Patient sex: F
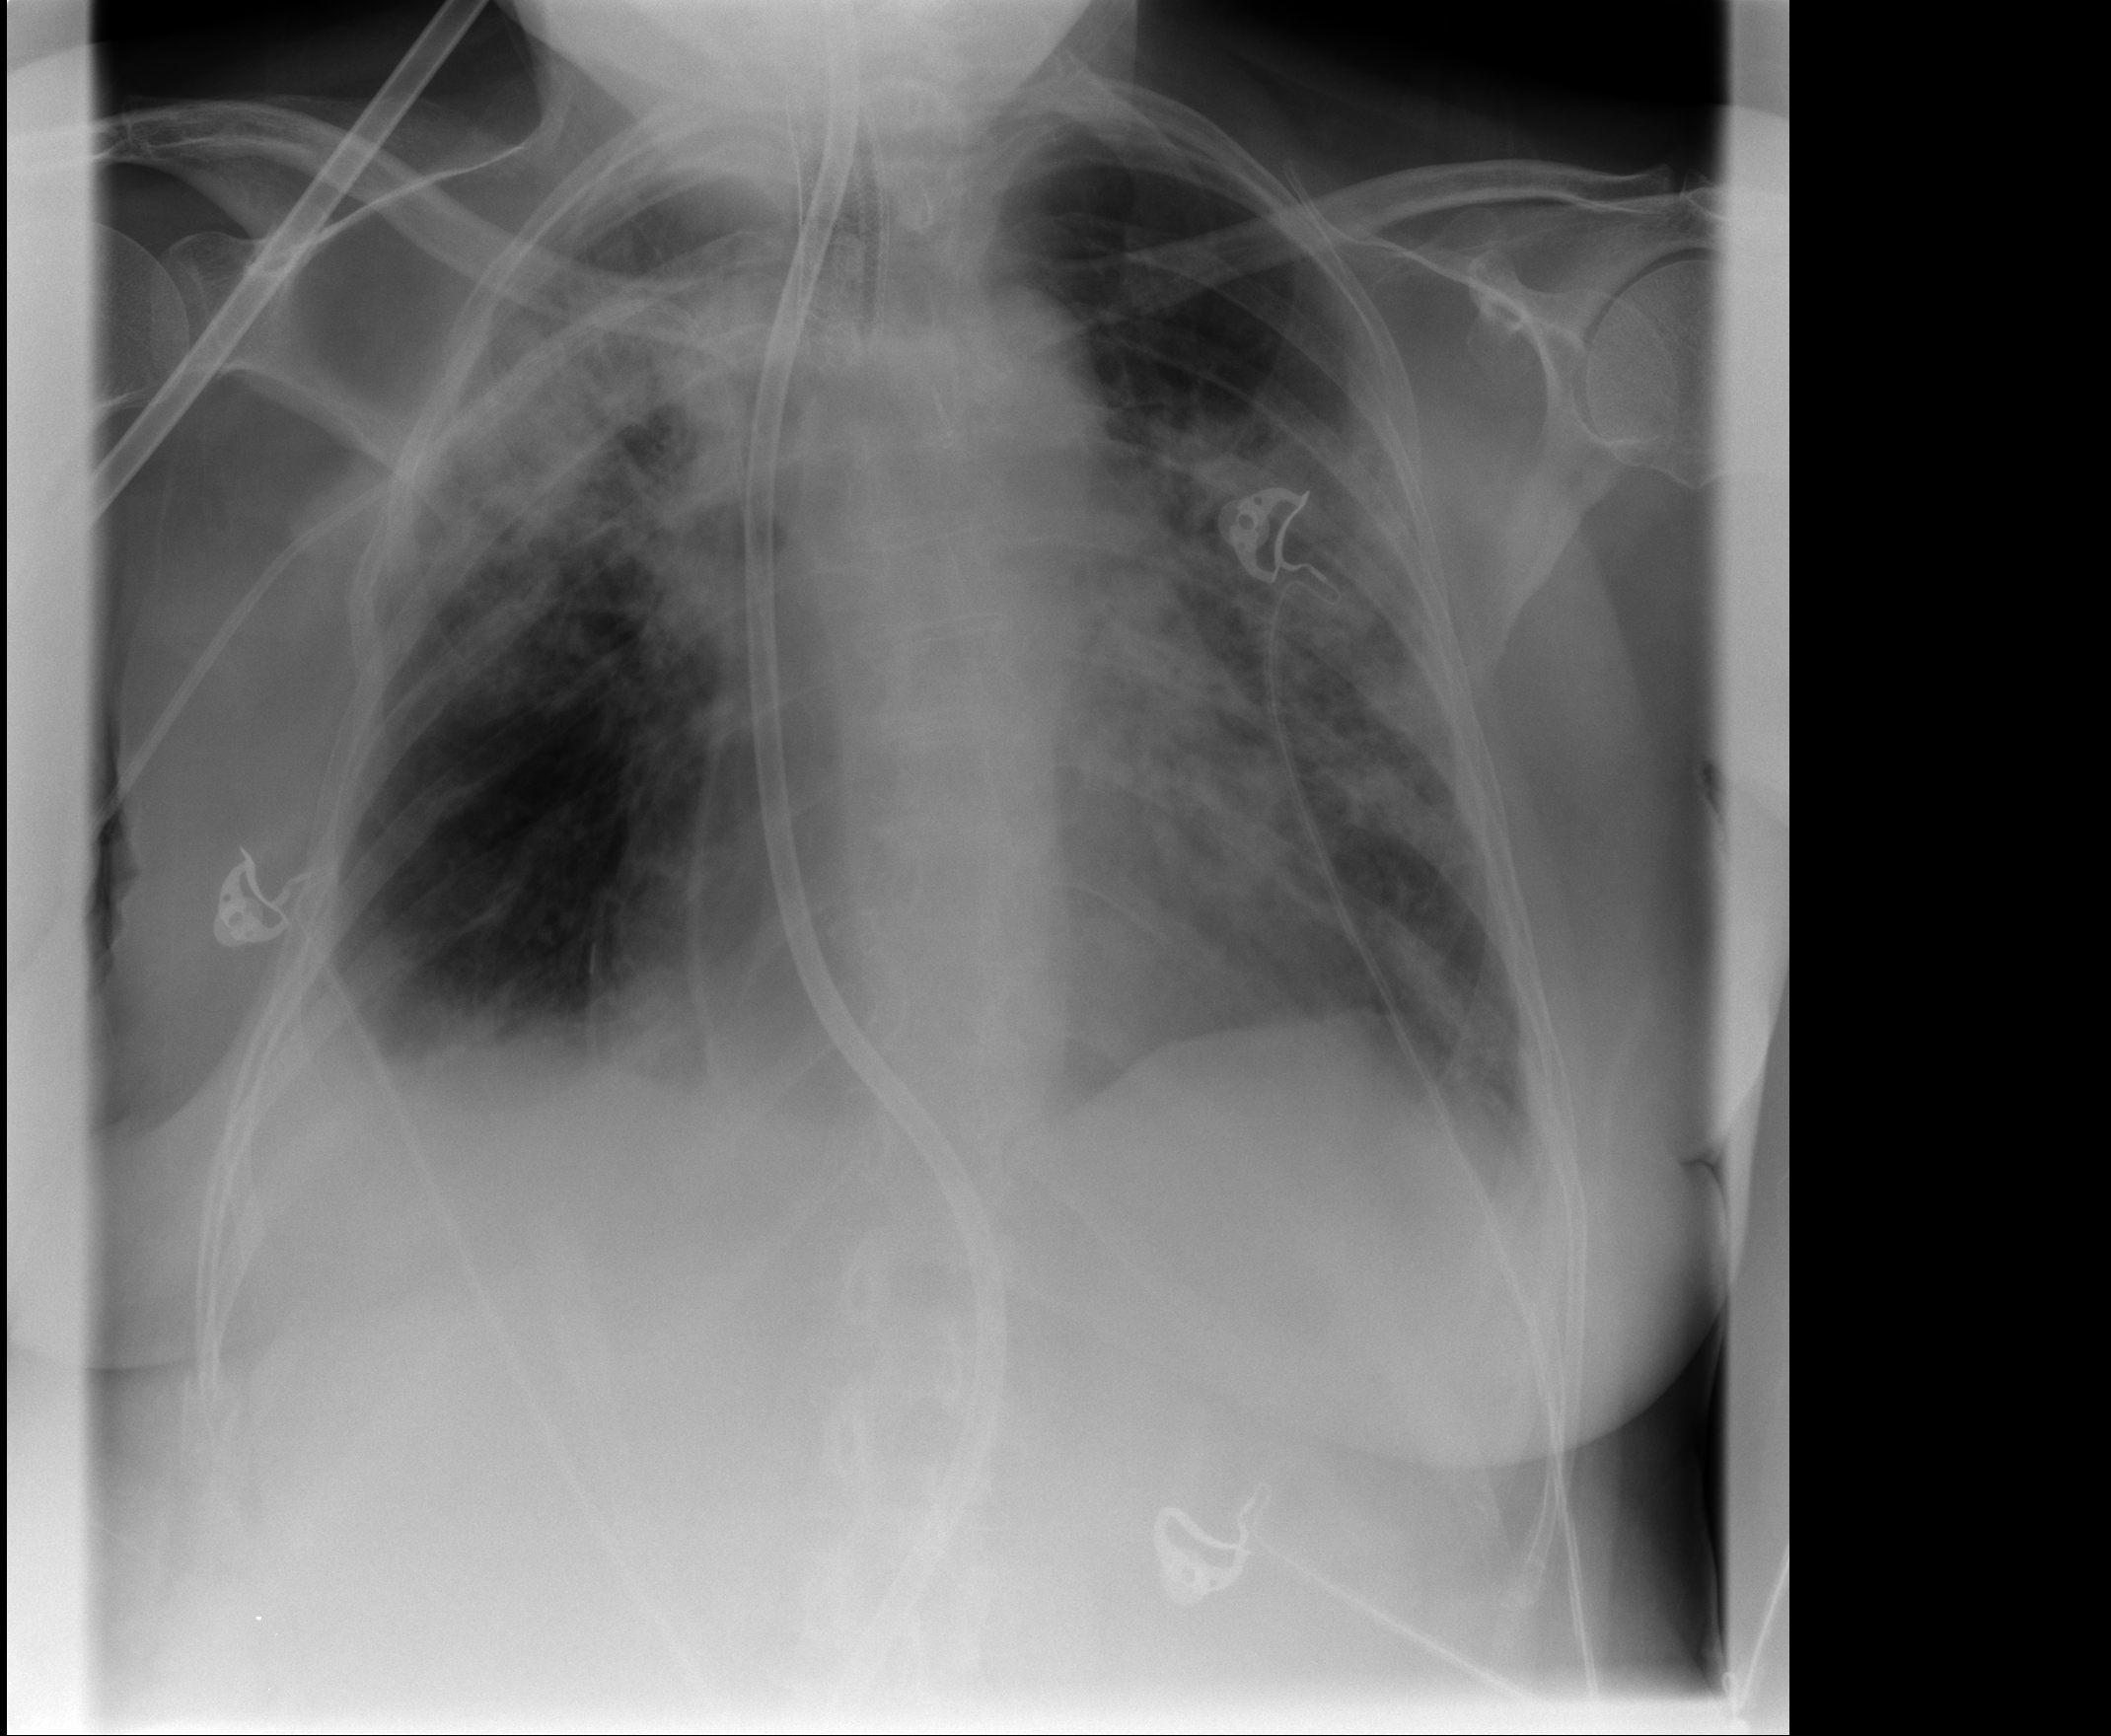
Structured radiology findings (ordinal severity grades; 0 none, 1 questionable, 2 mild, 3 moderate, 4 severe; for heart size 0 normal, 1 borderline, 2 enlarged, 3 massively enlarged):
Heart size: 0
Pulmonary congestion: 1
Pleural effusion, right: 2
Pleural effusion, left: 1
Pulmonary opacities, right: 3
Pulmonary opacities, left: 4
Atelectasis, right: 2
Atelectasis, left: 2